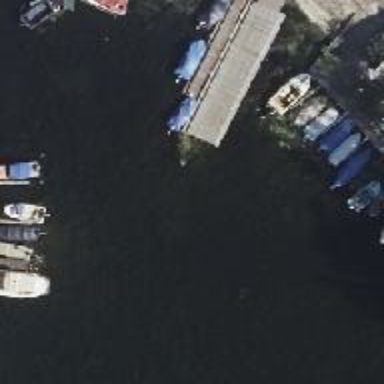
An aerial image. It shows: Man-made pier.